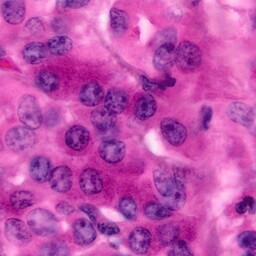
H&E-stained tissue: Pancreatic